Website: slack
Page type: billing-address
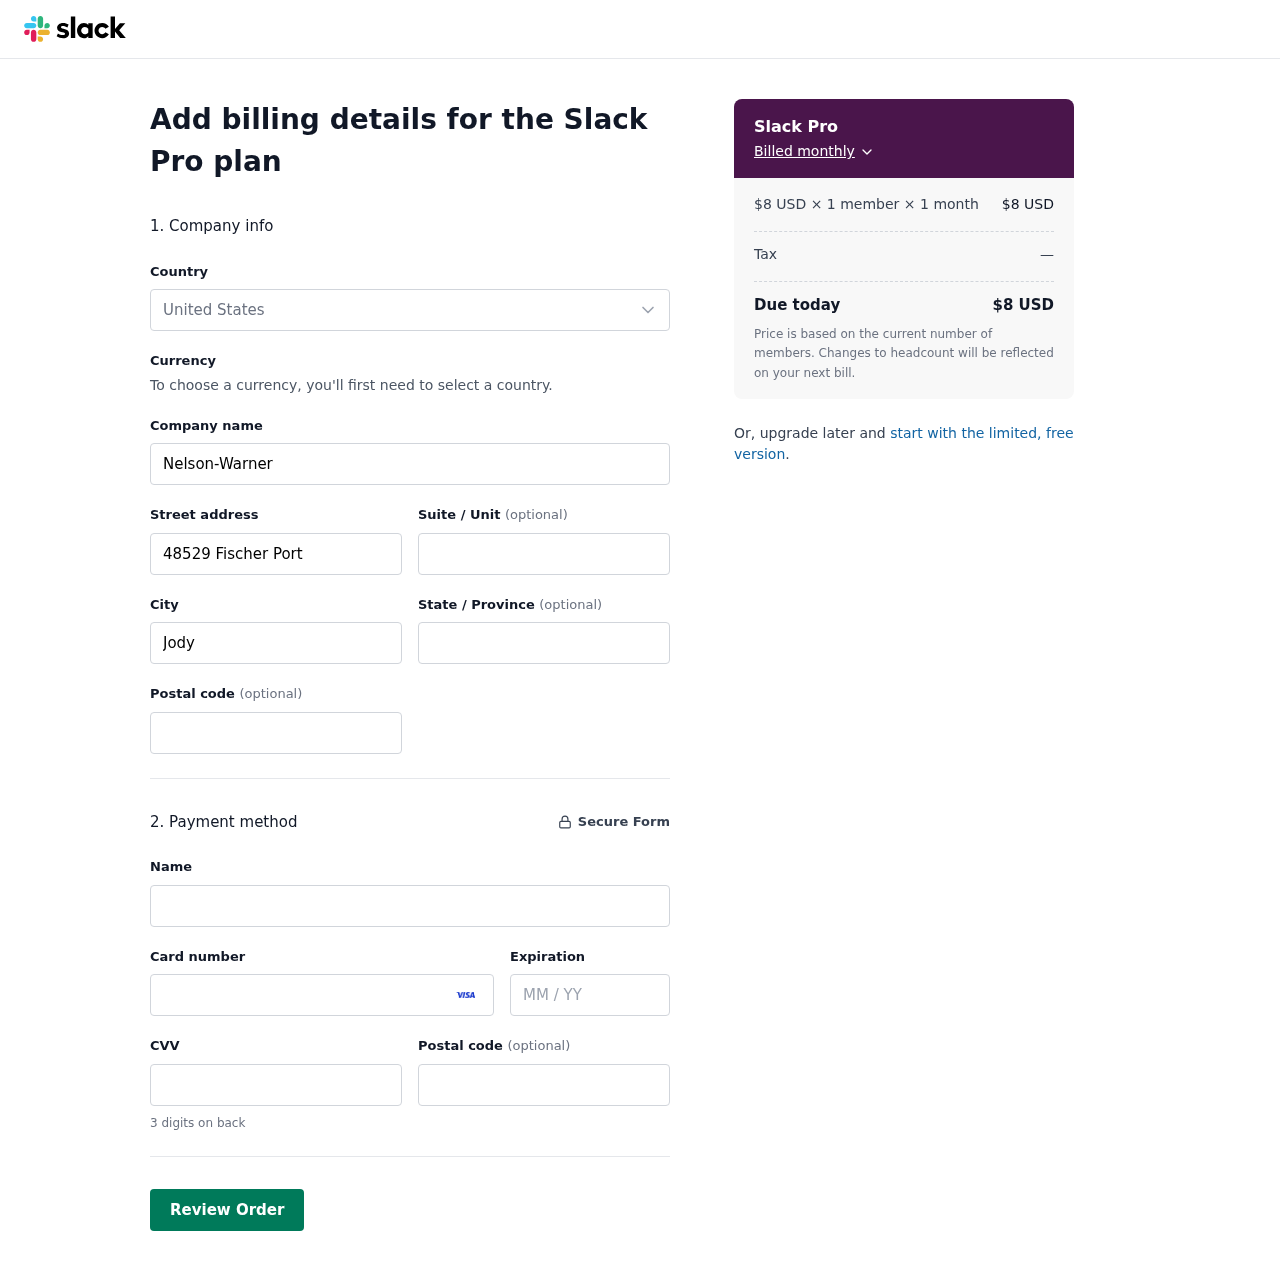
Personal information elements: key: PII_CARD_CVV
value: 806
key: PII_CARD_EXPIRY
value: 12/27
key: PII_CARD_NUMBER
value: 4628 7312 3011 9483
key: PII_CITY
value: Jodyburgh
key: PII_COMPANY
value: Nelson-Warner
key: PII_COUNTRY
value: United States
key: PII_FULLNAME
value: William Gray
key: PII_POSTCODE
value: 26151
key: PII_STATE
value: Utah
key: PII_STREET
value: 48529 Fischer Port
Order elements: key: ORDER_PLAN_PRICE
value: $8 USD
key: ORDER_NUM_MEMBERS
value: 1 member
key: ORDER_NUM_MONTHS
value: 1 month
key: ORDER_SUBTOTAL
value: $8 USD
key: ORDER_TAX
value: —
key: ORDER_TOTAL
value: $8 USD